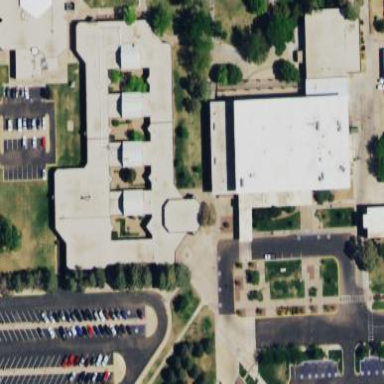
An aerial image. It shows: University building.